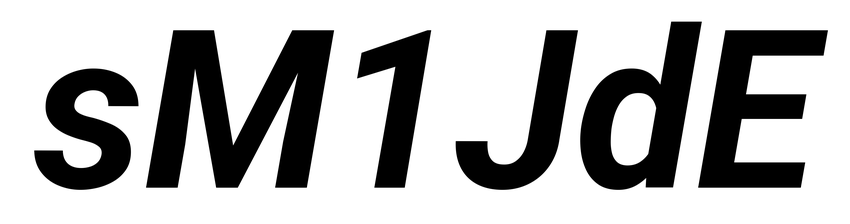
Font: Roboto-Italic_Bold_Italic